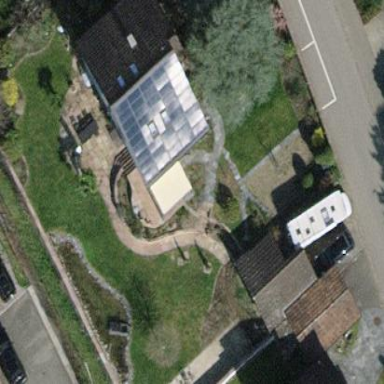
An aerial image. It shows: Detached building.